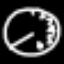
Label: clock